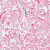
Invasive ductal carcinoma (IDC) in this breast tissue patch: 0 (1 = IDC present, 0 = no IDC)